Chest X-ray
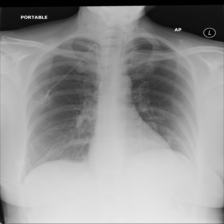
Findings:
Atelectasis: positive
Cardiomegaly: negative
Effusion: negative
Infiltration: negative
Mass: negative
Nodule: negative
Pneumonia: negative
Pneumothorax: negative
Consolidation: negative
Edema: negative
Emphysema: negative
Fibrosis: negative
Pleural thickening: negative
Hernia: negative